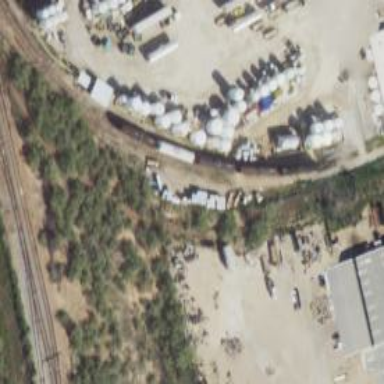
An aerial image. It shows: Rail spur service.